Interaction volume radius: 5 \u00c5
Interaction volume height: 25 \u00c5
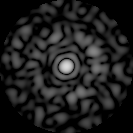
Disorder parameter: 0.8471